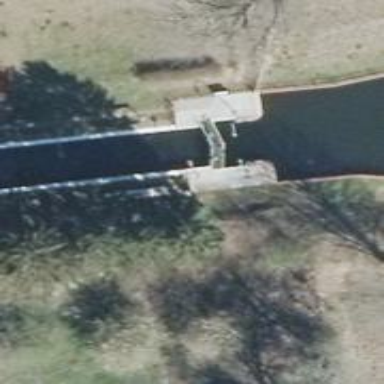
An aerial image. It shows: Lock gate on waterway.